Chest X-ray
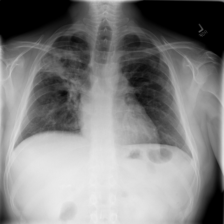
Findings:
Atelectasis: negative
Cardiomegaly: negative
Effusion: negative
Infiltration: positive
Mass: negative
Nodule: negative
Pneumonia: negative
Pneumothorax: negative
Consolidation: negative
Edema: negative
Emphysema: negative
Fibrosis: negative
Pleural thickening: negative
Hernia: negative